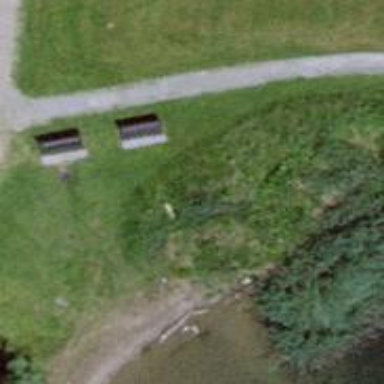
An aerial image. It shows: Bench for seating.